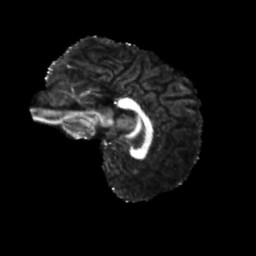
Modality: FA
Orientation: sagittal
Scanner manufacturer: siemens
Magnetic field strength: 3 T
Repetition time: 4 s
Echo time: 0.0594 s